Interaction volume radius: 10 \u00c5
Interaction volume height: 20 \u00c5
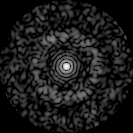
Disorder parameter: 0.8438